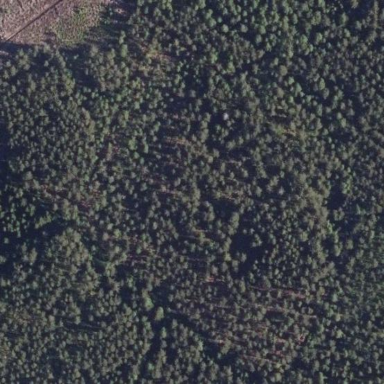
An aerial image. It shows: Islet covered with forest.